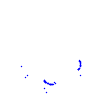
Particle: proton